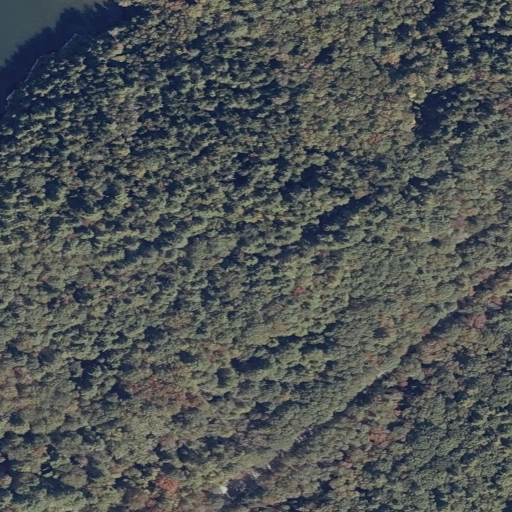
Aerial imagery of mountain in Maine named Batchelder Hill containing mixed forest, evergreen forest, open development, deciduous forest, open water, herbaceous wetlands, and grassland